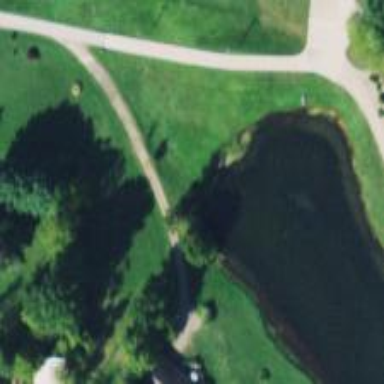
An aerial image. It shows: Driveway.